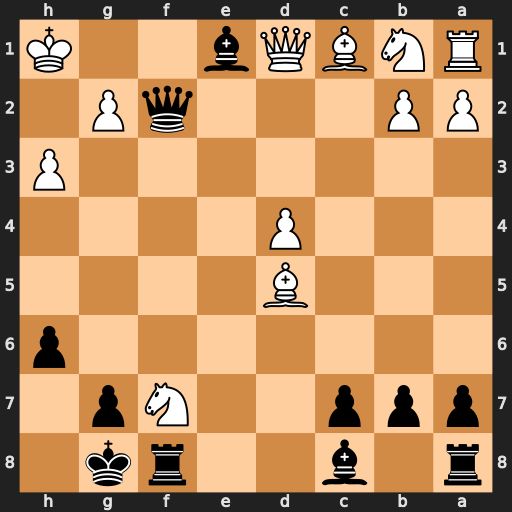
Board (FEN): r1b2rk1/ppp2Np1/7p/3B4/3P4/7P/PP3qP1/RNBQb2K
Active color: b
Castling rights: -
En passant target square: -
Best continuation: Qf1+ Kh2 Bg3+ Kxg3 Qxd1